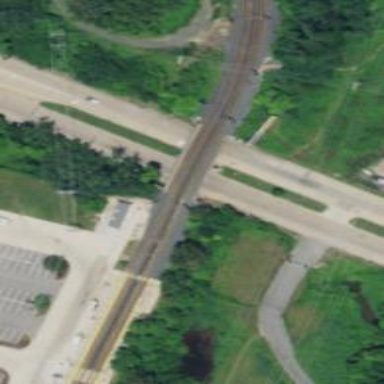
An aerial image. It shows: Light rail bridge with electrified contact line.